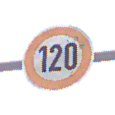
Verkehrszeichen: Geschwindigkeit120
Umgebung: Outdoor, RoadRail
Tageszeit: Midday
Wetter: Overcast
Licht: Natural
Jahreszeit: NotSpecified
Kontrast: LowContrast